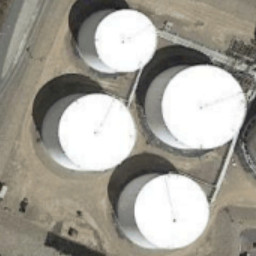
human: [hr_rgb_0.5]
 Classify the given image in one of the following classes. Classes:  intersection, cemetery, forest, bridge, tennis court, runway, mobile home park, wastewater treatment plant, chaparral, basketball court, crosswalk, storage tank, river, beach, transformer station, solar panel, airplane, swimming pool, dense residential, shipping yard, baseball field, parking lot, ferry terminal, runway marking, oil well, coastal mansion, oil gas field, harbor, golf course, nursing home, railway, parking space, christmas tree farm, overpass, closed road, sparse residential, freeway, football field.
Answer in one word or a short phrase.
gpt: storage tank